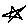
Label: star